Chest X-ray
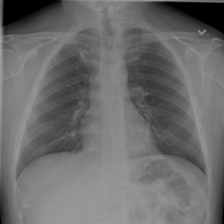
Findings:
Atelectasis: negative
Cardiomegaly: negative
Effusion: negative
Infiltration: negative
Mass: negative
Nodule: negative
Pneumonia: negative
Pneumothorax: negative
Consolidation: negative
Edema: negative
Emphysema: negative
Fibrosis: negative
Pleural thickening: negative
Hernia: negative